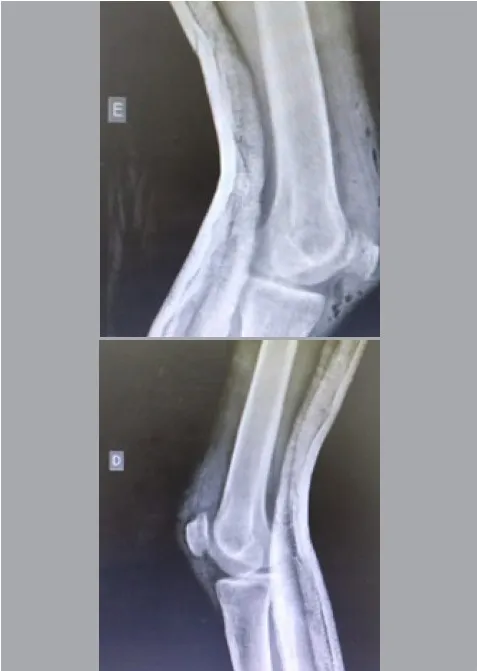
Postoperative radiographs showing the return of patellar height to normal parameters, with a Caton-Deschamps index of 1.0 on the right side and 0.9 on the left side.
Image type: radiology (x_ray)